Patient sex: M
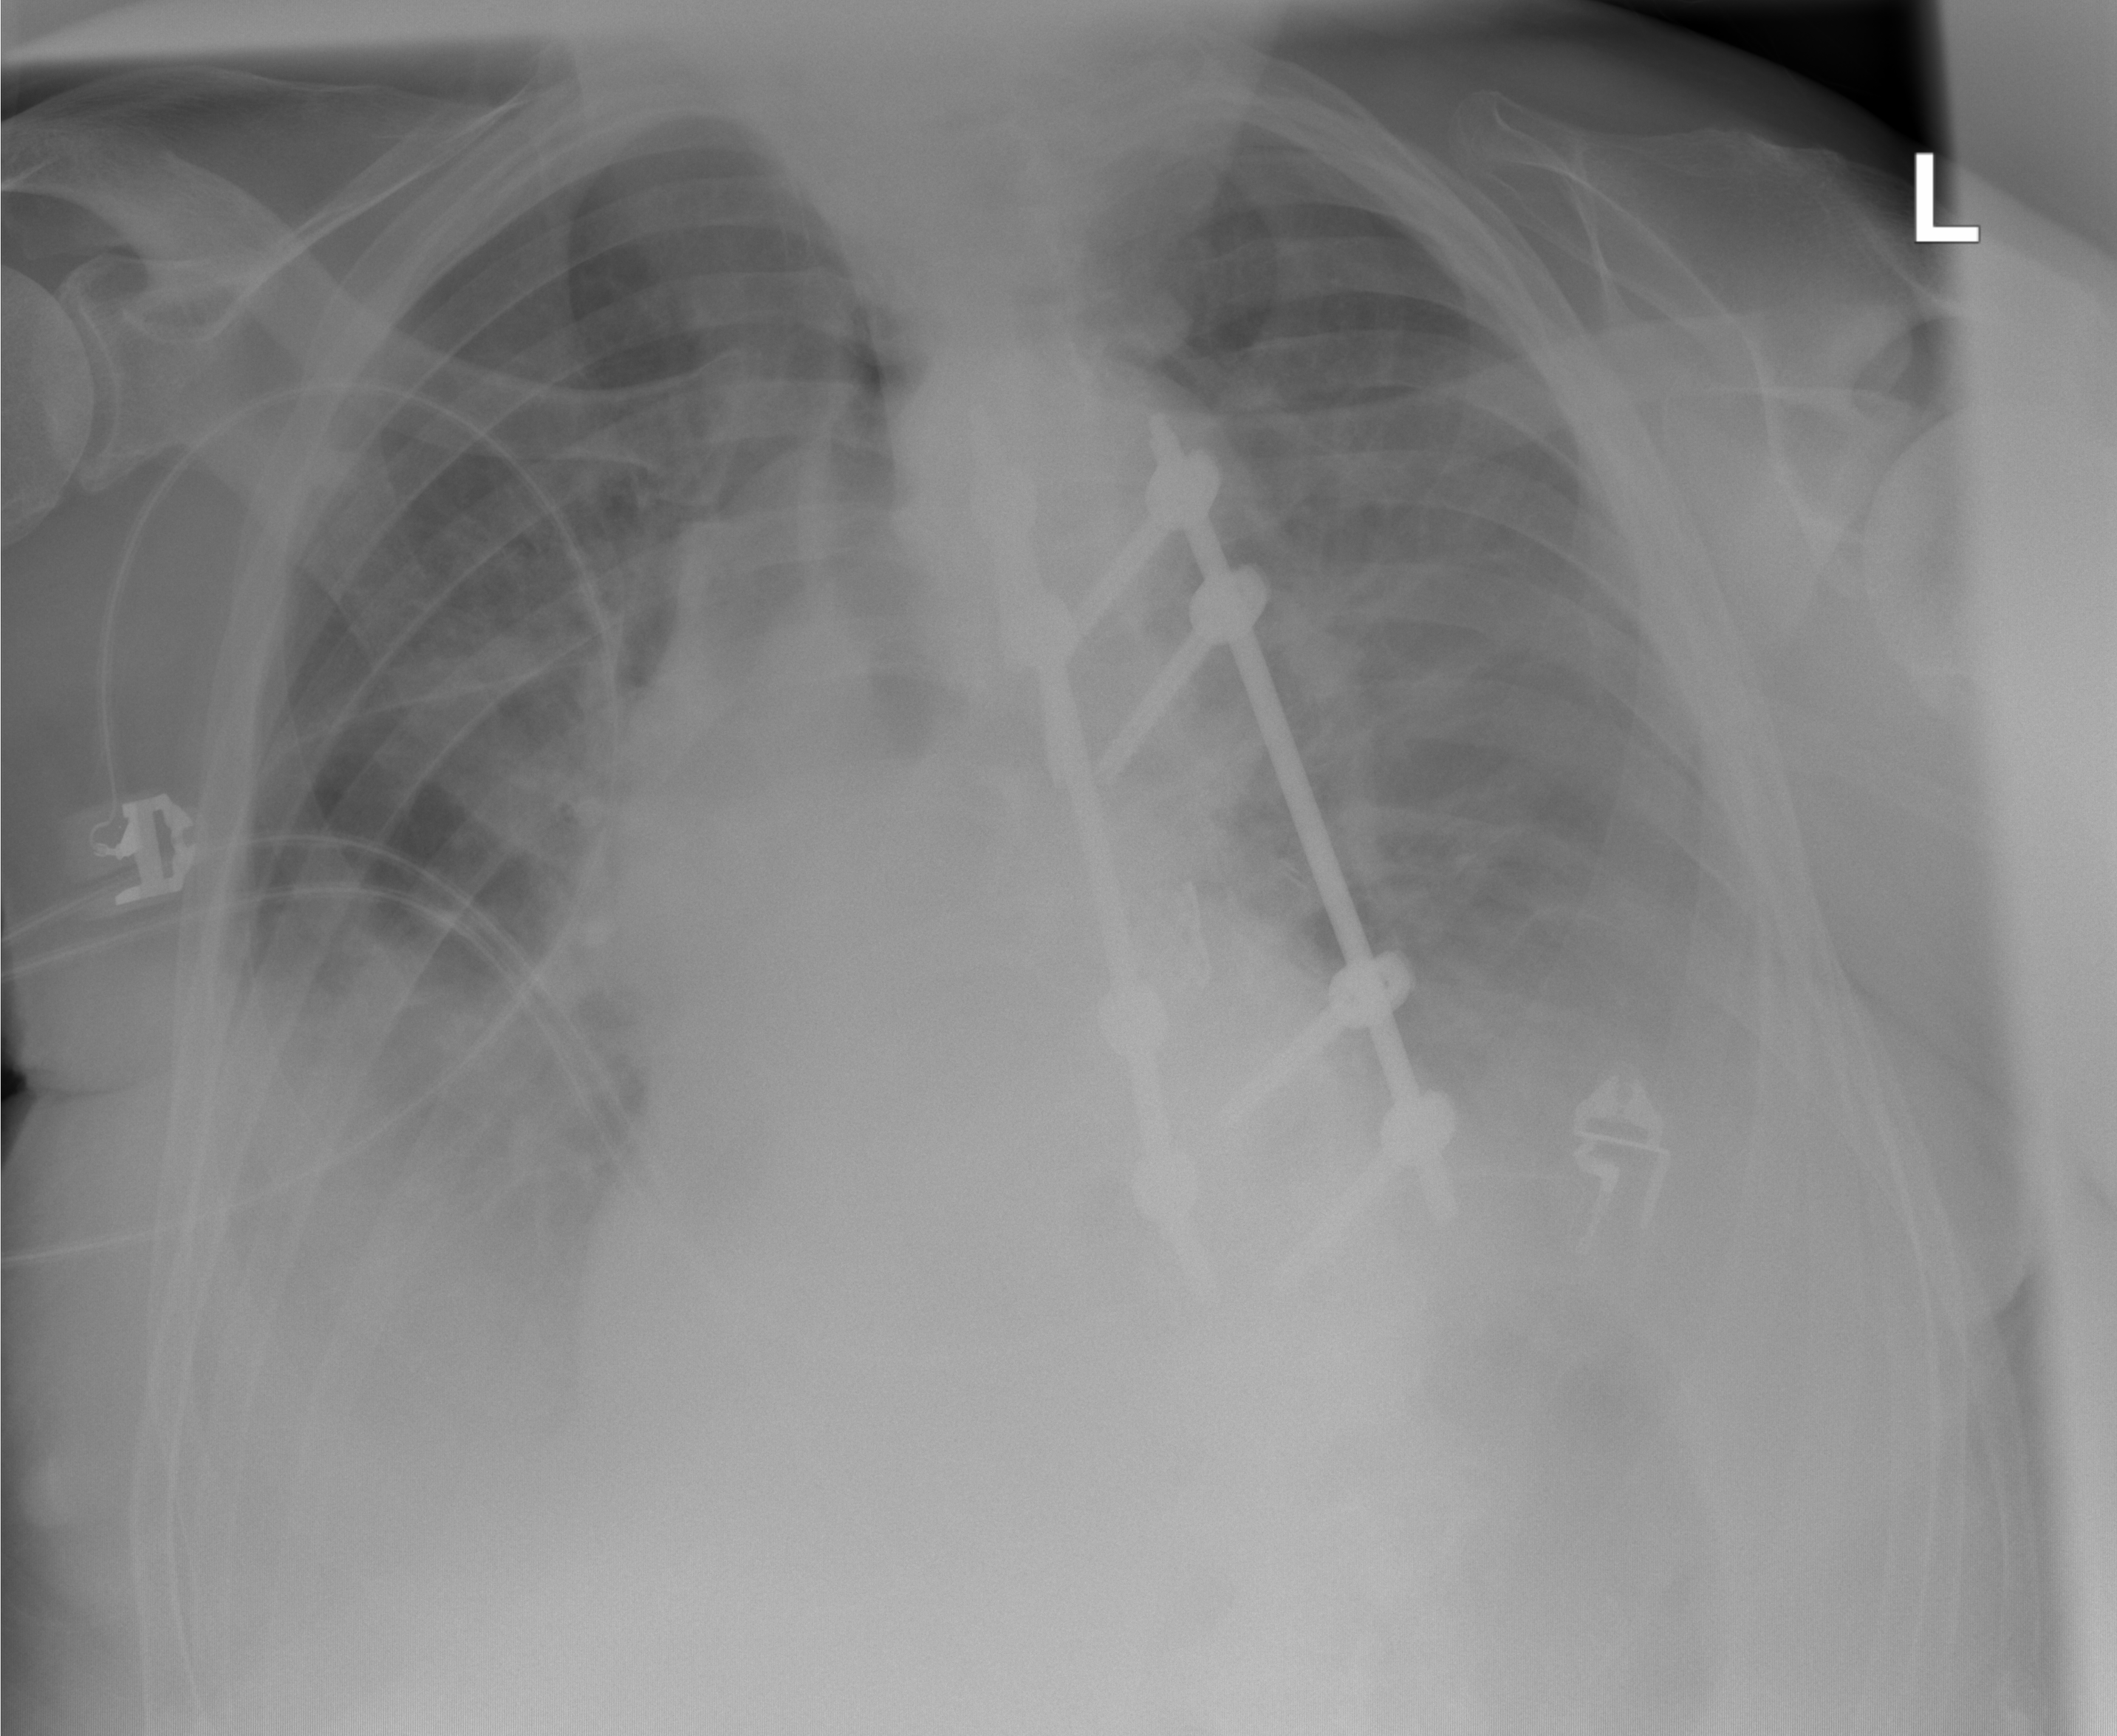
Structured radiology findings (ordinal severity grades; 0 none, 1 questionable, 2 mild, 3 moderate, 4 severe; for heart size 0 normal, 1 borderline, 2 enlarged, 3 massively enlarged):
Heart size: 2
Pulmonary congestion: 2
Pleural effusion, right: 3
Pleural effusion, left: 3
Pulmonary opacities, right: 2
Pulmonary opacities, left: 2
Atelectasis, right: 3
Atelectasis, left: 3